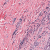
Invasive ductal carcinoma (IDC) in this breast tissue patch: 1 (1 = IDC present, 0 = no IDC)